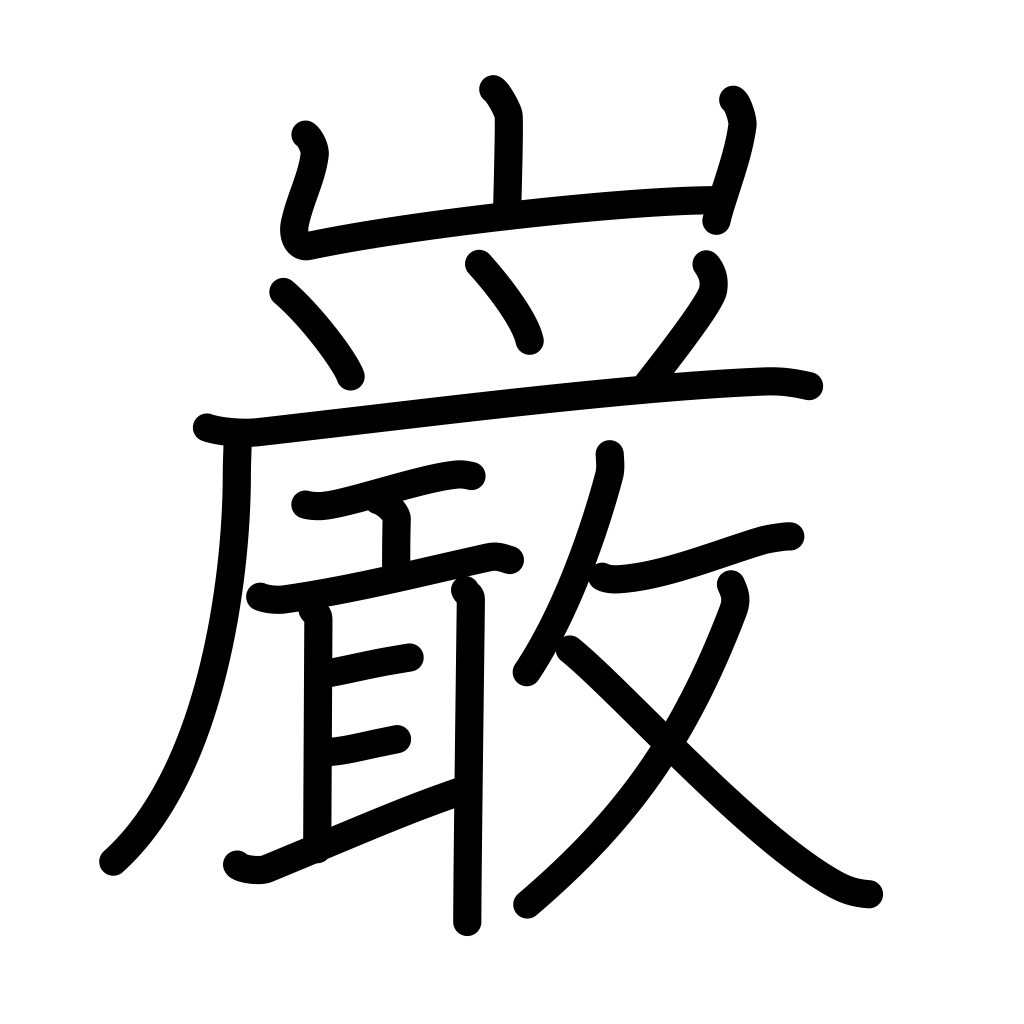
Meaning: rock, crag, boulder